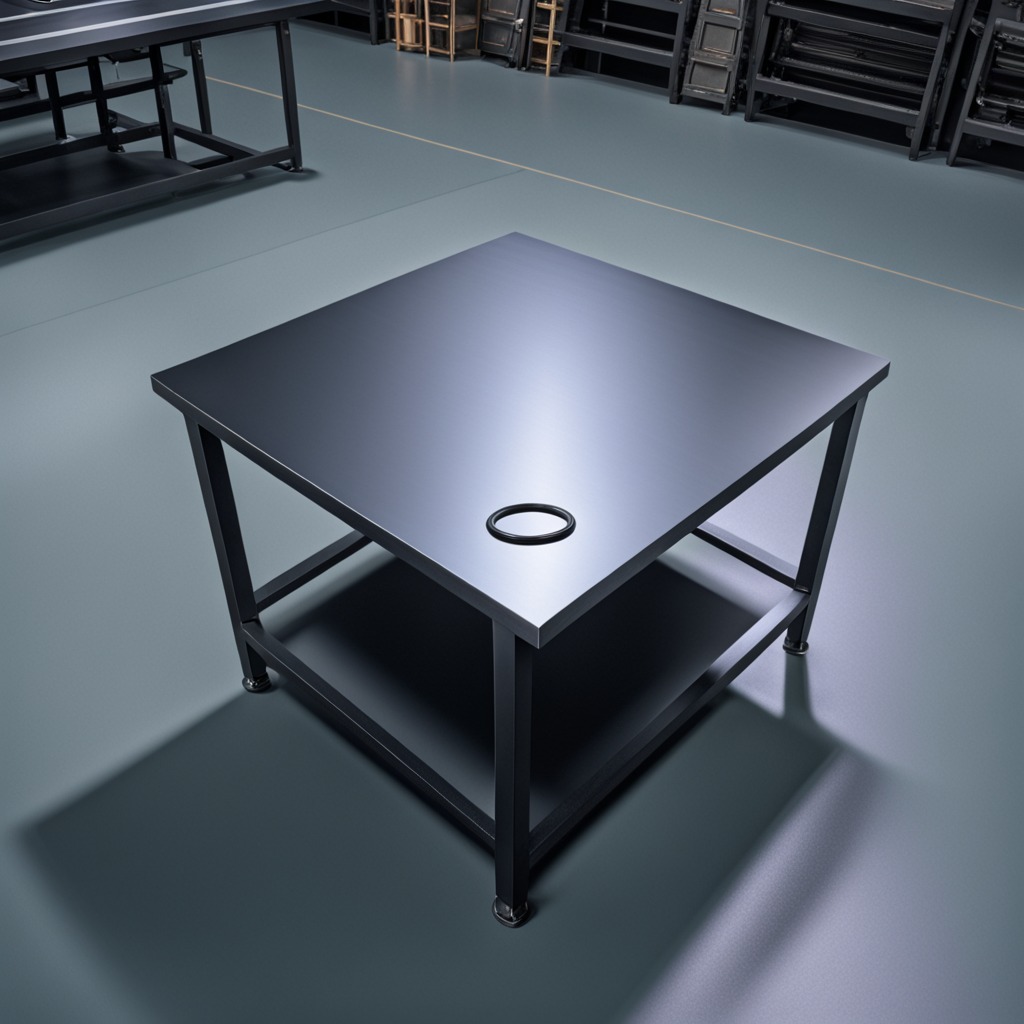
A rubber O-ring is lying on a clean empty table in a basement in the evening soft directional lighting on the tabletop realistic grain studio-quality clarity centered framing